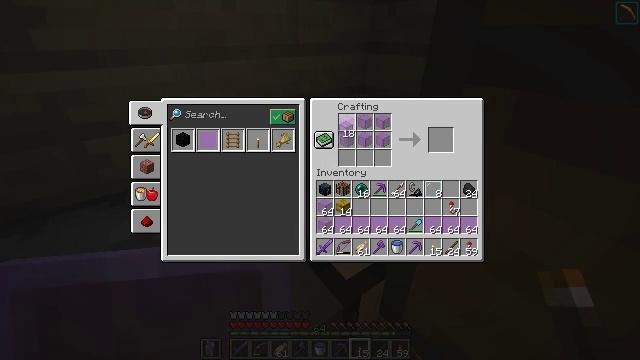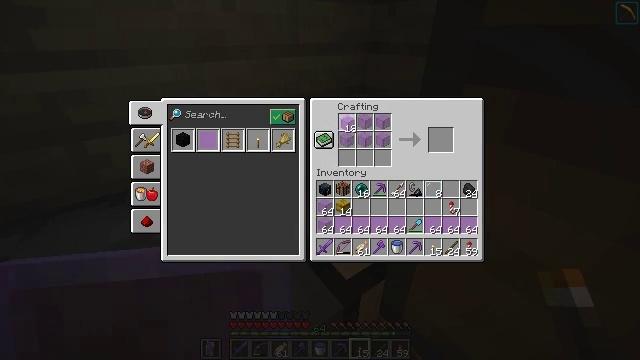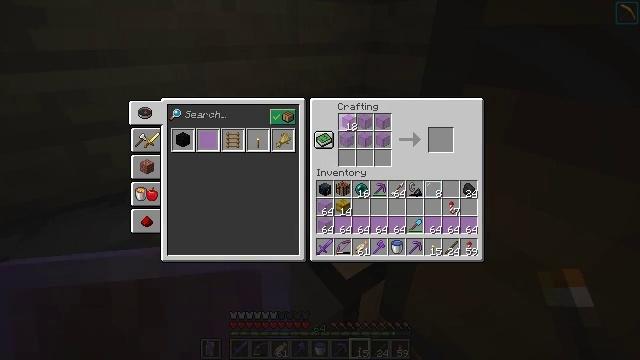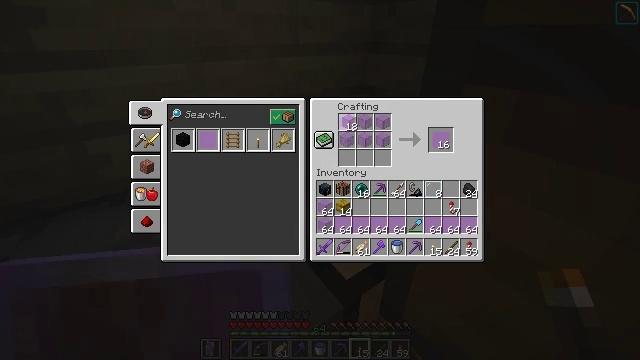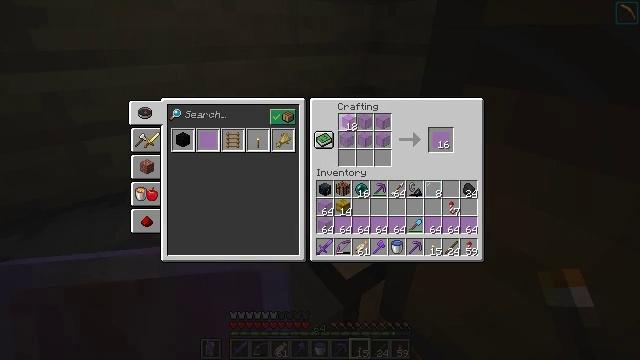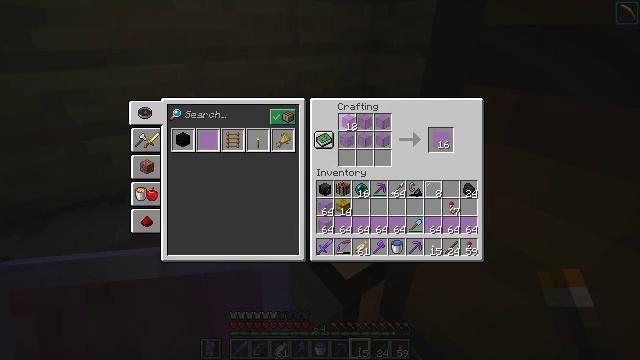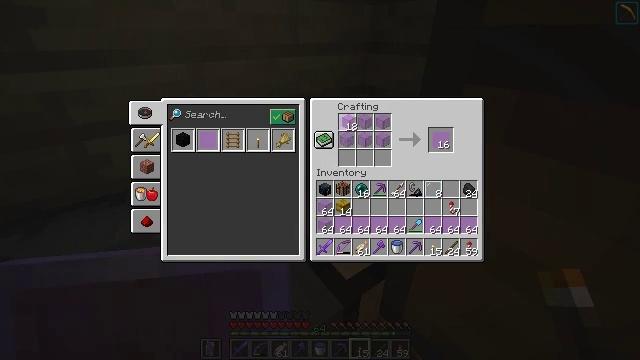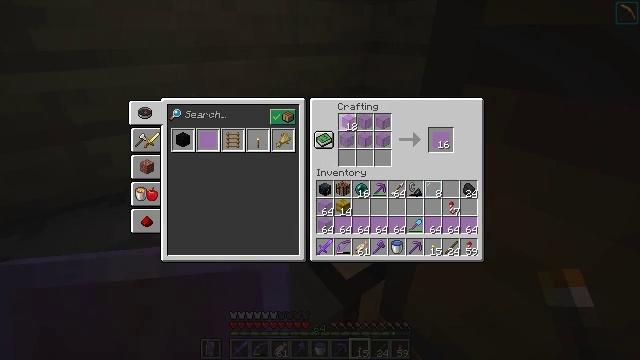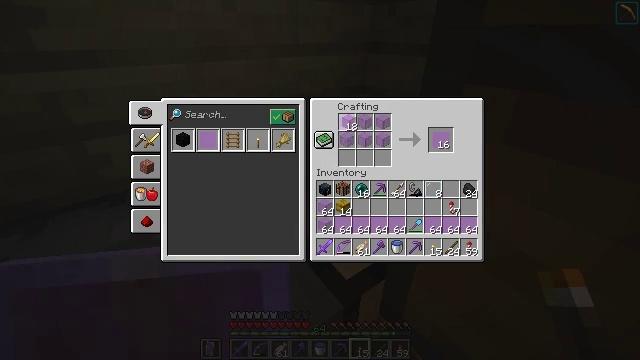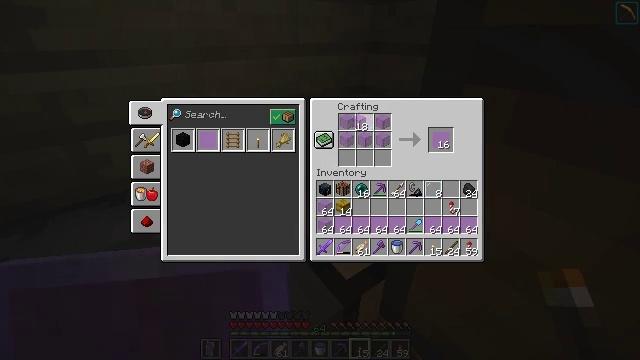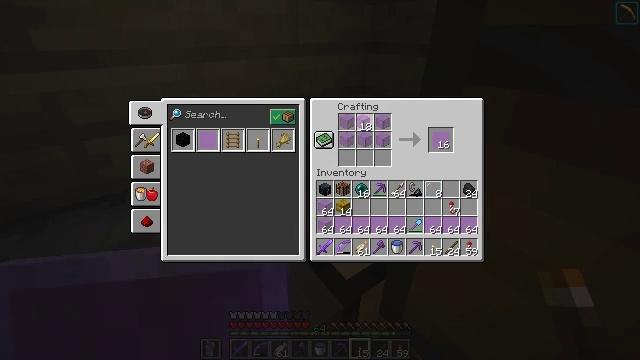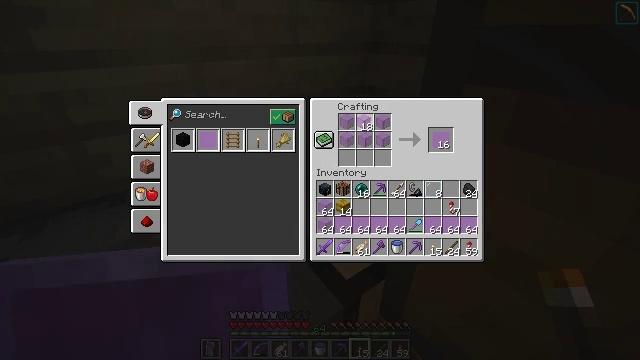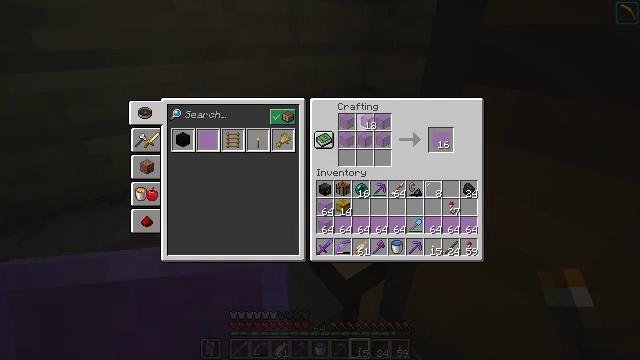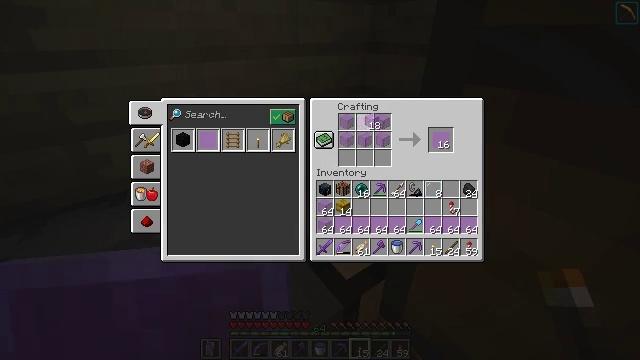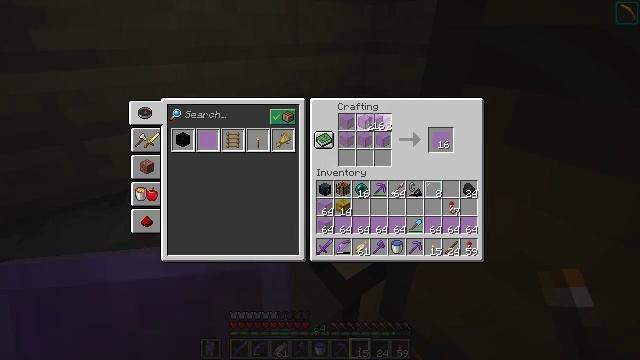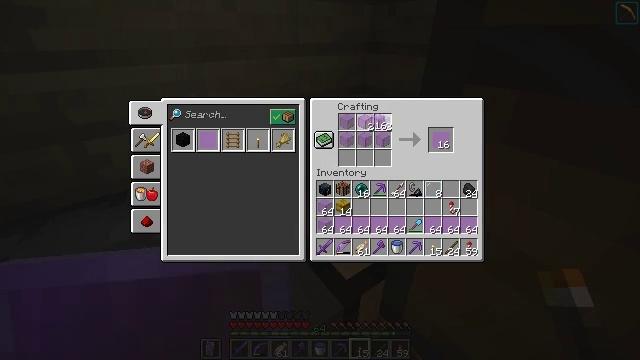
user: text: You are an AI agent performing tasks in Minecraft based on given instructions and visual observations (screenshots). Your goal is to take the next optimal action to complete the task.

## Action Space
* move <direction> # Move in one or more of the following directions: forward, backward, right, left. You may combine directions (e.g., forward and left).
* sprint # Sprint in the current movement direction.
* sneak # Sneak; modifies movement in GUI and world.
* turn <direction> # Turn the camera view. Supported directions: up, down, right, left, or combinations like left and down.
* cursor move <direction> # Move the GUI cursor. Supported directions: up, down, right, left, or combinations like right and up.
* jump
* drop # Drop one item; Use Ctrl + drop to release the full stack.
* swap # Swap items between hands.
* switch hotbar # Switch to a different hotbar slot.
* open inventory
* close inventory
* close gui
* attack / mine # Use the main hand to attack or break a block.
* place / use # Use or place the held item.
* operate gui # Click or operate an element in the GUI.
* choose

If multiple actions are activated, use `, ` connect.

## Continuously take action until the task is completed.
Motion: motion action
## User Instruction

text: Use 6 magenta stained glass to make magenta stained glass pane.
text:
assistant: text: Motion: no_op
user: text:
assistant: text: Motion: no_op
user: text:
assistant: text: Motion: no_op
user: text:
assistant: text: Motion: no_op
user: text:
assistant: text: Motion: no_op
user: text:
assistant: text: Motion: choose
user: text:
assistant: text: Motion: choose
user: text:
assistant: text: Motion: choose
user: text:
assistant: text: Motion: cursor move right, choose
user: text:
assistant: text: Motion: choose
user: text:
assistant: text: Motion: choose
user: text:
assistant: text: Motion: choose
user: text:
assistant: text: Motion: choose
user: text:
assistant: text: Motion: choose
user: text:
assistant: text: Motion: choose
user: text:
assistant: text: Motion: choose
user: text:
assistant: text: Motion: choose
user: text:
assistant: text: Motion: choose
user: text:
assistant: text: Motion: choose
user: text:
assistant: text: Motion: choose
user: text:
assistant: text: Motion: choose
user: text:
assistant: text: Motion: choose
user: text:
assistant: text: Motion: choose
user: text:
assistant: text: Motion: sneak, choose
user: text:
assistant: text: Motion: sneak, choose
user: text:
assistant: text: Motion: sneak, cursor move left, choose
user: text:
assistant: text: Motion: sneak, cursor move left, choose
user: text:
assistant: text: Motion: sneak, choose
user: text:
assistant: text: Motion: sneak, choose
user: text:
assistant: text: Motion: sneak, choose